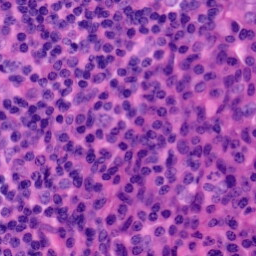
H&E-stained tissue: Tonsil